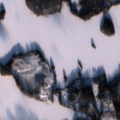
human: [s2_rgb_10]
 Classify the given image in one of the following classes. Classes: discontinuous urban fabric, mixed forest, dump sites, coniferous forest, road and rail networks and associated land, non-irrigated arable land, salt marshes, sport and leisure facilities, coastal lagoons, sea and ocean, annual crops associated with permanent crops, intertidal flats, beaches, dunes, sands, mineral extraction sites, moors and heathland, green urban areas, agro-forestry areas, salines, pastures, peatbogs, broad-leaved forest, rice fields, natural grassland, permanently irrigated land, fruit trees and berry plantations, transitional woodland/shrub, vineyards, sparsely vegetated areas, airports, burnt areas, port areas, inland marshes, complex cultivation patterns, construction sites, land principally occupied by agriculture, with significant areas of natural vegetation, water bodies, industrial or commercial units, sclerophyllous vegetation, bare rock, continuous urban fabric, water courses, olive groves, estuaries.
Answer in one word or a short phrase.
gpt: coniferous forest, mixed forest, water bodies